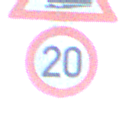
Verkehrszeichen: Geschwindigkeit20
Zusatzzeichen oben: Bahnuebergang
Umgebung: Outdoor, Nature
Tageszeit: MorningAfternoon
Wetter: PartlyCloudy
Licht: Natural
Jahreszeit: NotSpecified
Kontrast: HighContrast